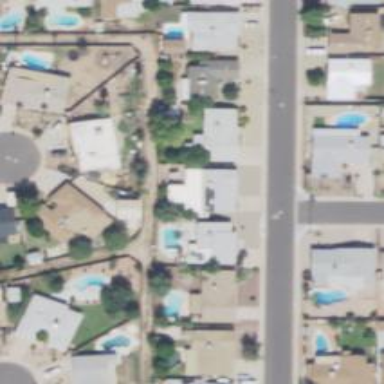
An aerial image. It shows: Alleyway designated as service road.